Question: I am using a feed aggregating website. Sometimes I get post such as this: <URL>
Where the image is larger than the text-box of the post. Here is a screen shot:

Is there a way to make sure in the css of the site that this too-large-to-fit image will be re-sized in some way?
Thanks.
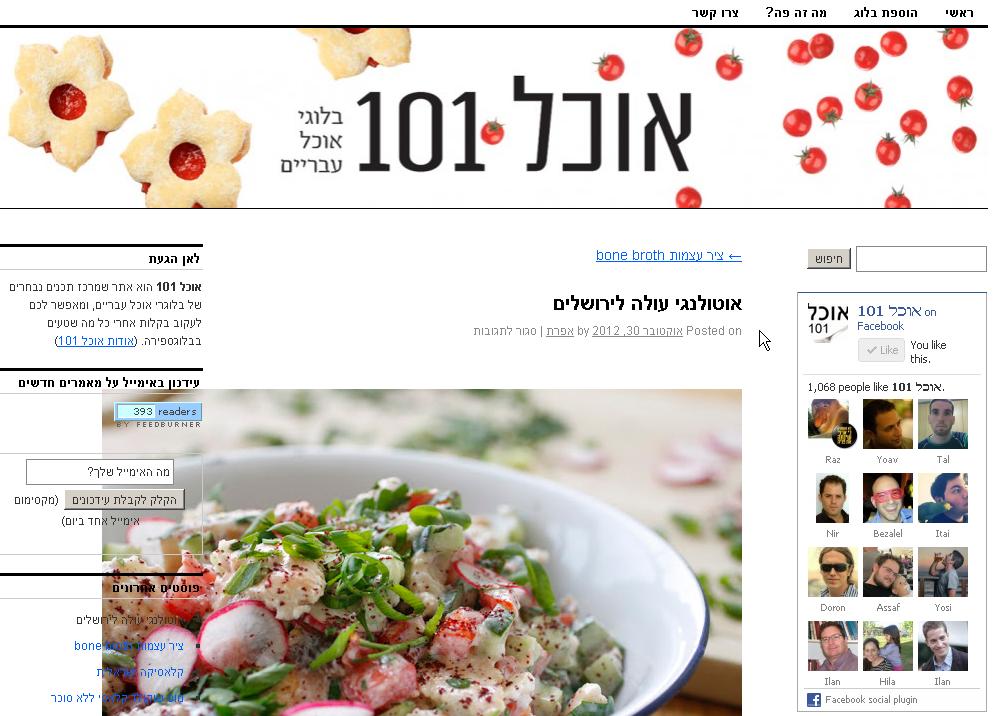
Answer: I definitely wouldn't use 'max-width', and especially not 'width' directly on the 'img' selector. You then affect every image on your site.
Use something more specific like '.entry-content img { max-width: 500px; }'
That will target any image posted in a post or article.